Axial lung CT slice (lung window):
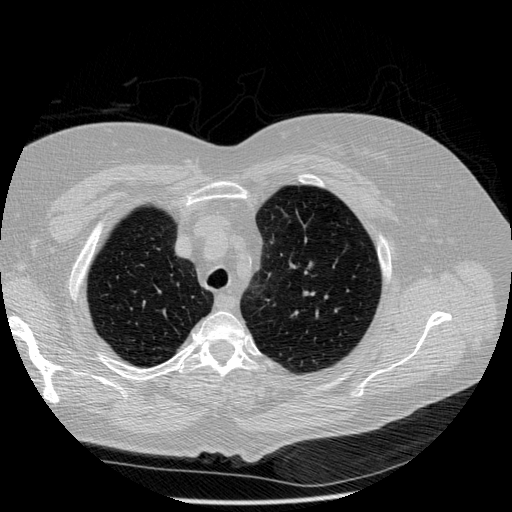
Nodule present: no